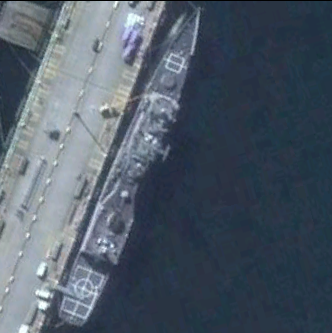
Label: Ticonderoga-class_cruiser